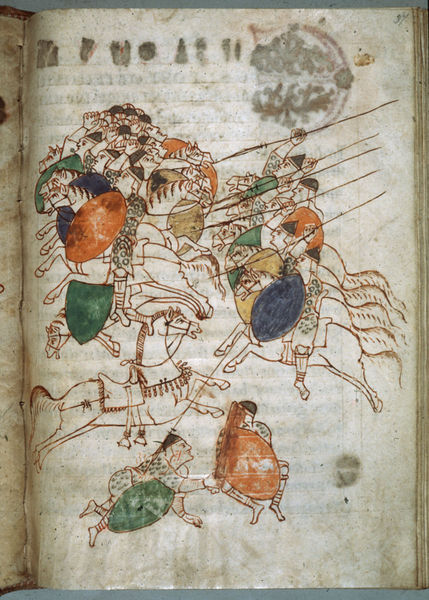
Titel: Makkabäer-Handschrift
Standort: Herkunftsort: Reichenau, Kloster St. Gallen (EU - D - BW)
Institution: Leiden, Universitätsbibliothek
Schlagwörter: blau, kampf, grün, orange, rot, rechts, pferde, reiter, sattel, steigbügel, schrift, krieg, people, schild, buch, seite, illustration, schwert, heer, intarsien, buchseite, helme, fighting, horses, lanzen, speer, crowded, medieval, war, buchmalerei, mongolen, glory, fighters, killing, dying, victory, knights, schile, 1600s, lose, schulde